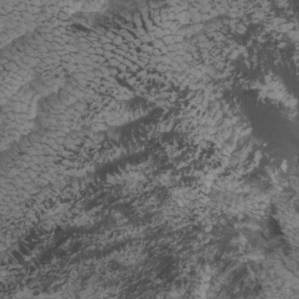
Label: non_frost